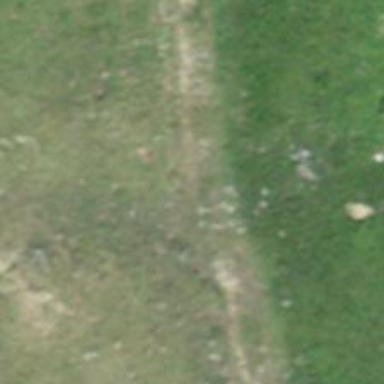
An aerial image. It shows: Grass track road with grade3 tracktype.